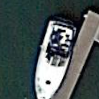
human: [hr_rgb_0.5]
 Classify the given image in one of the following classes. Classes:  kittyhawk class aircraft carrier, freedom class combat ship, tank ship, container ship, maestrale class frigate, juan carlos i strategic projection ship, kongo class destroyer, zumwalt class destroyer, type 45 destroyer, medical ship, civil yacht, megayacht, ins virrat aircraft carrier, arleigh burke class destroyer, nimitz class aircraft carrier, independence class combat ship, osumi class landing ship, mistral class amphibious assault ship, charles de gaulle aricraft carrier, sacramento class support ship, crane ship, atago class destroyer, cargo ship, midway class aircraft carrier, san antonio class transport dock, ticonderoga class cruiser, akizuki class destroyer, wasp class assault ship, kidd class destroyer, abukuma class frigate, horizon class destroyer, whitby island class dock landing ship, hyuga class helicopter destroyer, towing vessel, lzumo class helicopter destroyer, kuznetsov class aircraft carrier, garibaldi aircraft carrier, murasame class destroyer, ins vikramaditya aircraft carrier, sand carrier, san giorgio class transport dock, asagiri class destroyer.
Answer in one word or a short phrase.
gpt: Civil yacht